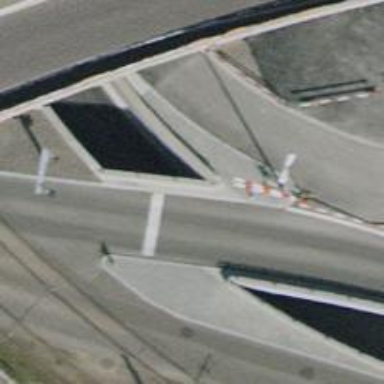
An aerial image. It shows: Road with traffic signals for signaling.